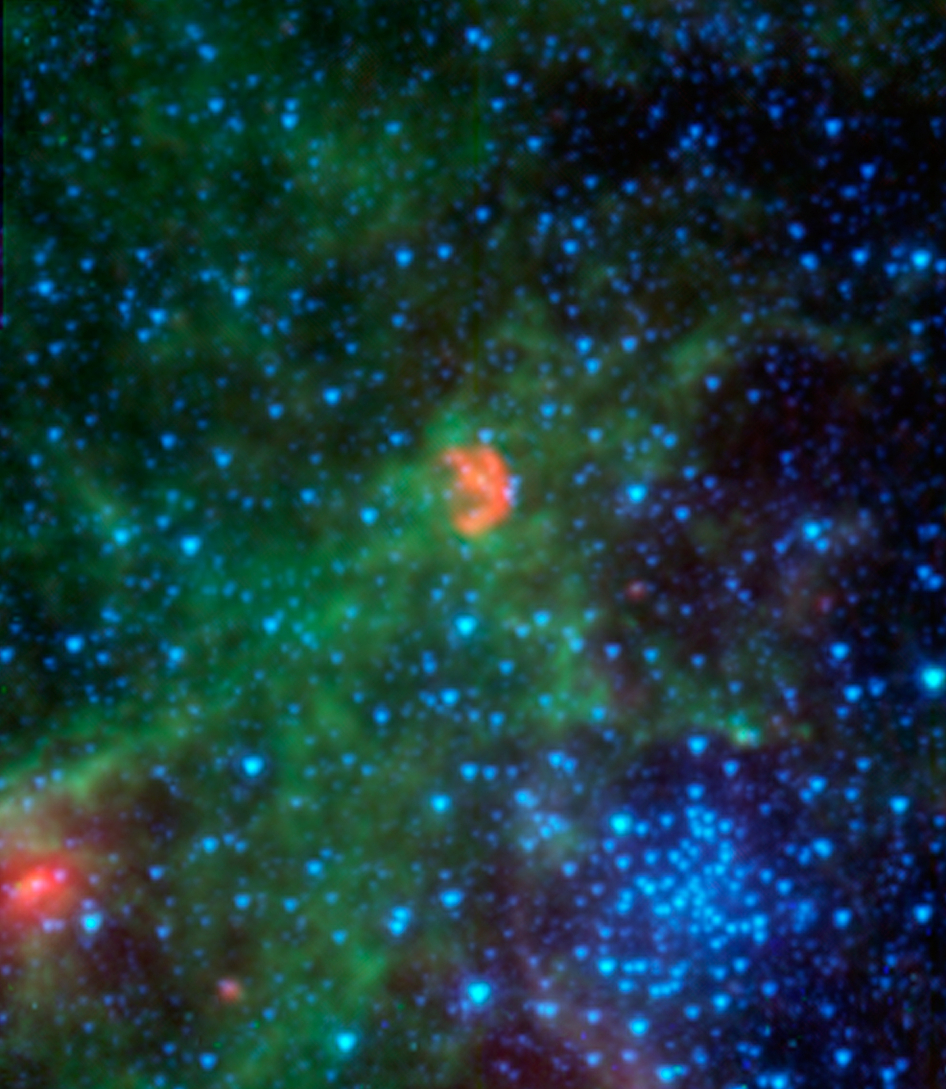
New Suspect Identified in Supernova Explosion New Suspect Identified in Supernova Explosion, ngc1850, n103b